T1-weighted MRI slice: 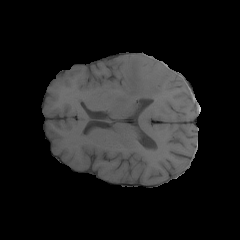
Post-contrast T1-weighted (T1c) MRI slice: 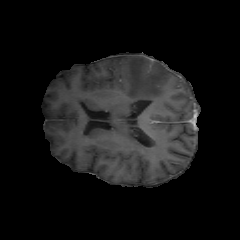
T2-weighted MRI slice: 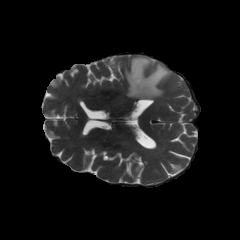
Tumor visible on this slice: yes